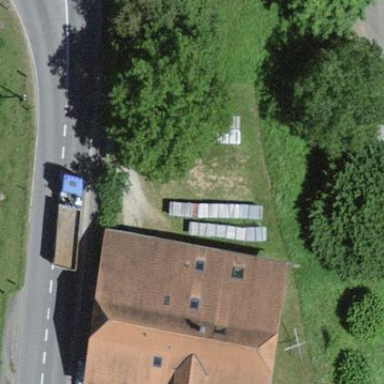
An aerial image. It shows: Residential building.